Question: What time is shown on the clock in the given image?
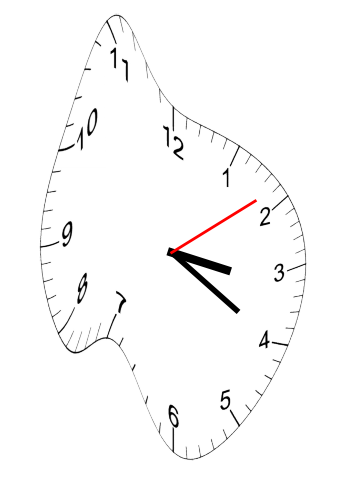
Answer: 03:20:09